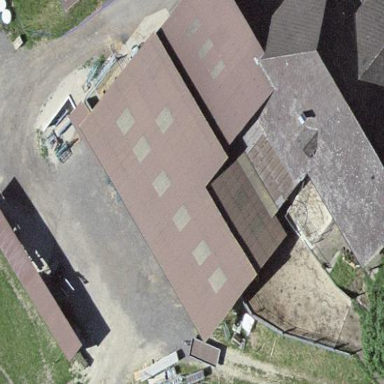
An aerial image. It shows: Farm building.